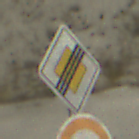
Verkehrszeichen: EndeVorfahrtsstrasse
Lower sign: UeberholverbotKraftfahrzeuge
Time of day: MorningAfternoon
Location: Outdoor (Beach)
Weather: PartlyCloudy
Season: NotSpecified
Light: Natural